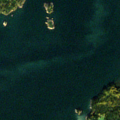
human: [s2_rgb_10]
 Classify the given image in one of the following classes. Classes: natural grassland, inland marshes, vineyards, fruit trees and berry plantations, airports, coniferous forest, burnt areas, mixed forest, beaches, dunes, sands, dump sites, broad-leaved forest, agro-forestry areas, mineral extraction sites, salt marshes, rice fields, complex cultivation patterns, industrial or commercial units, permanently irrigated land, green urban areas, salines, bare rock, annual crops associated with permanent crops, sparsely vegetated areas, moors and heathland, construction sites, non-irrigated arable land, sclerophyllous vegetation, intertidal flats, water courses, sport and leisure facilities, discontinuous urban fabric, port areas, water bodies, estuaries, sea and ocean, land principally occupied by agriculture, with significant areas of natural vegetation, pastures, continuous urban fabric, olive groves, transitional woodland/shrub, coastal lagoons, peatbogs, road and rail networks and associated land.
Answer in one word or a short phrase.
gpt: mixed forest, sea and ocean